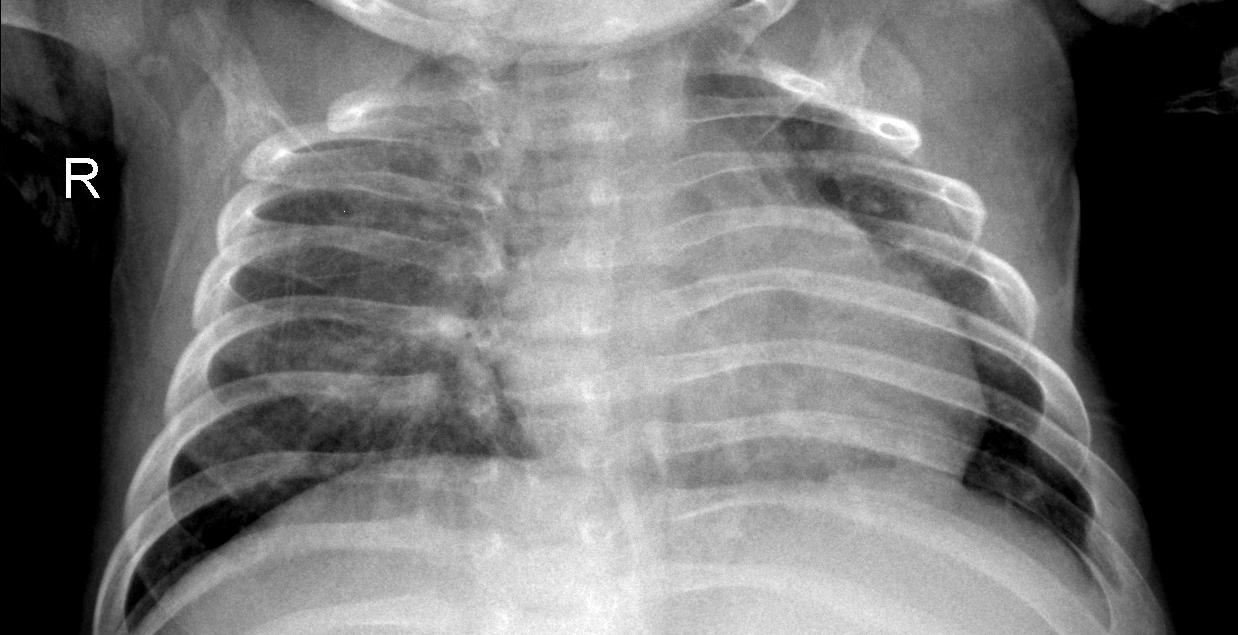
Diagnosis: PNEUMONIA